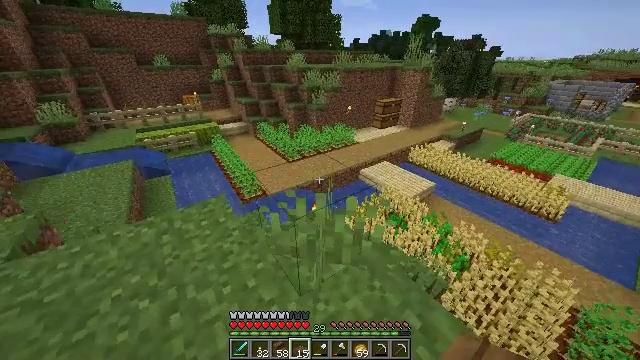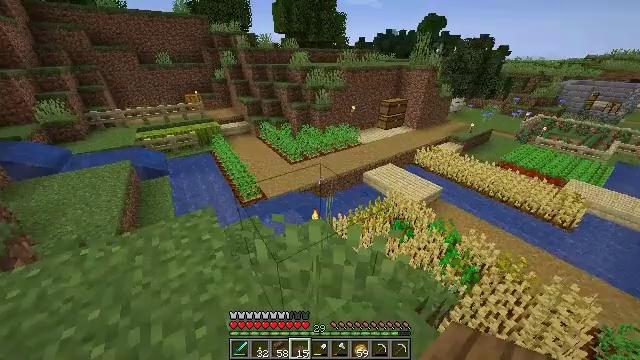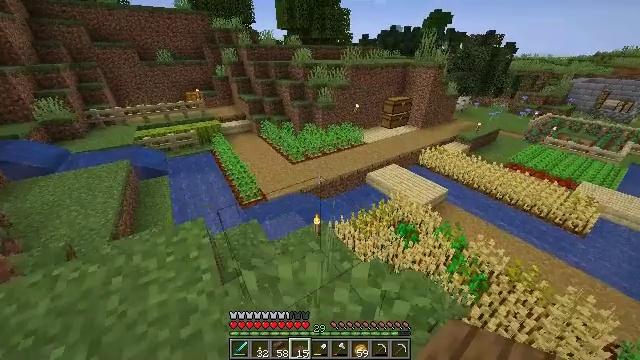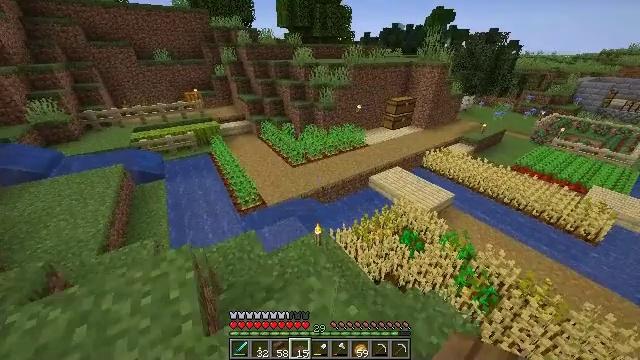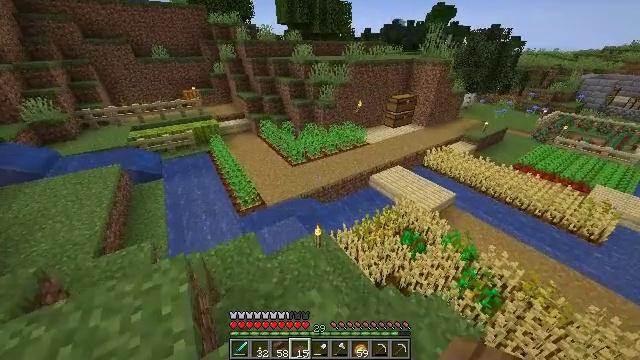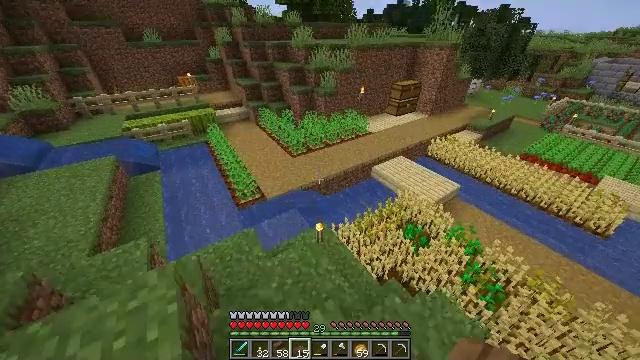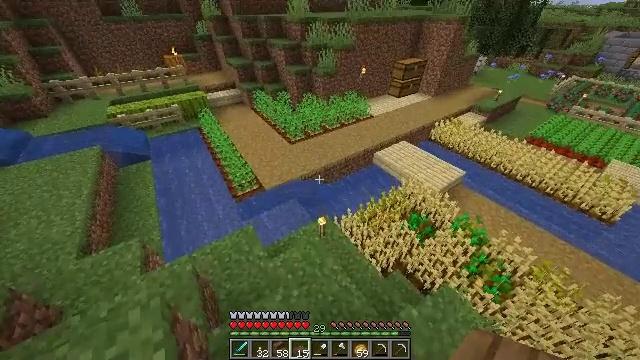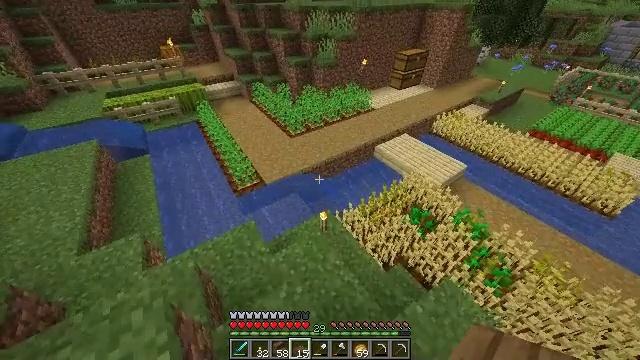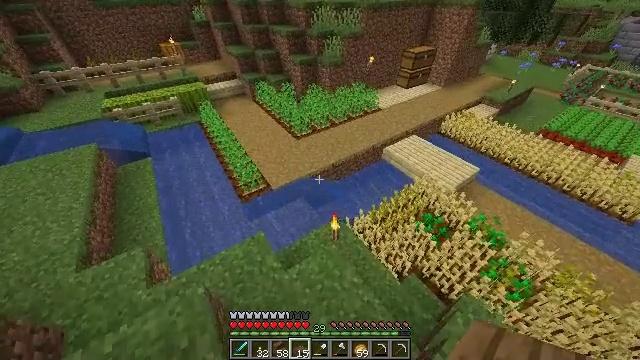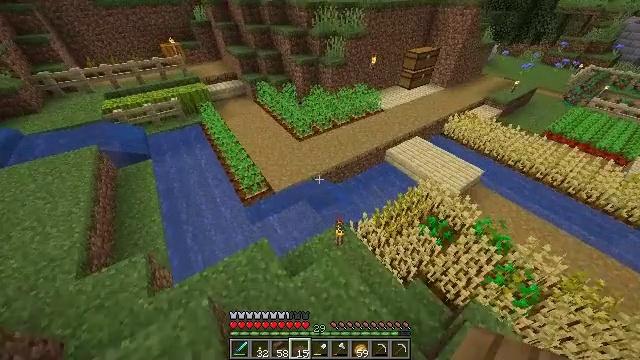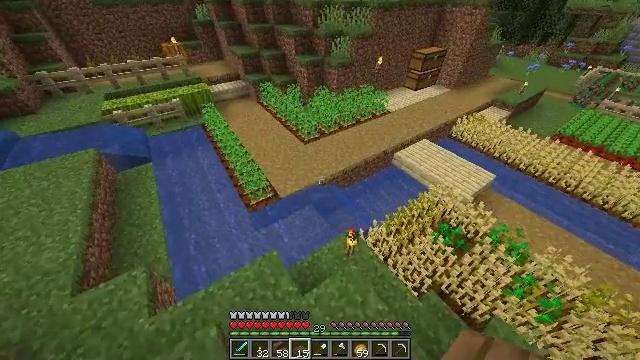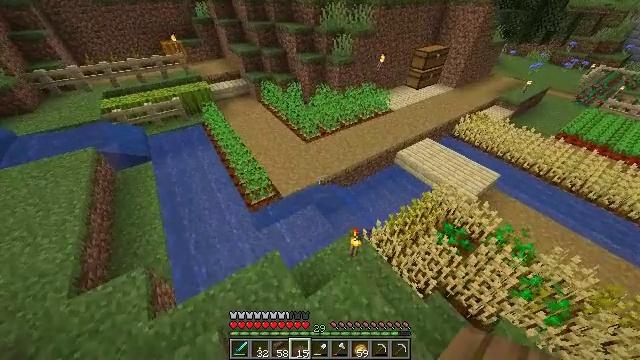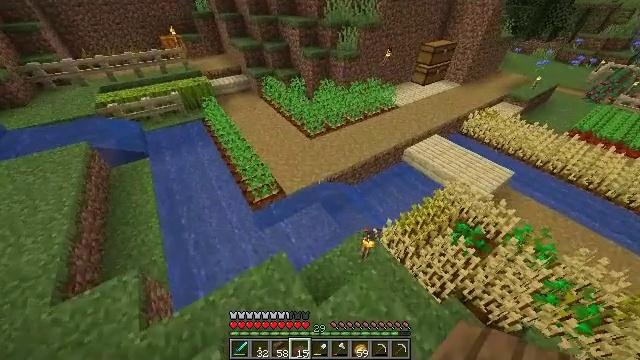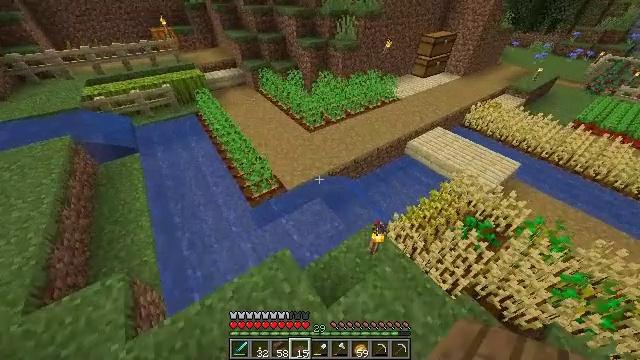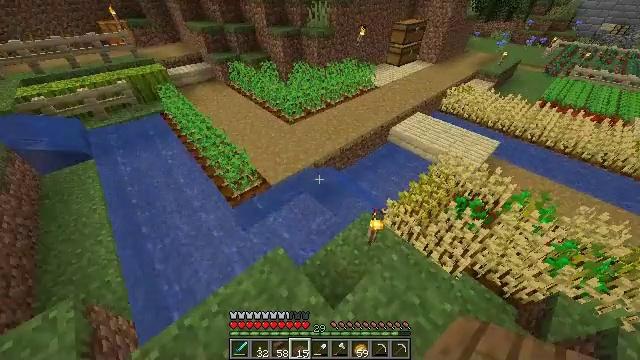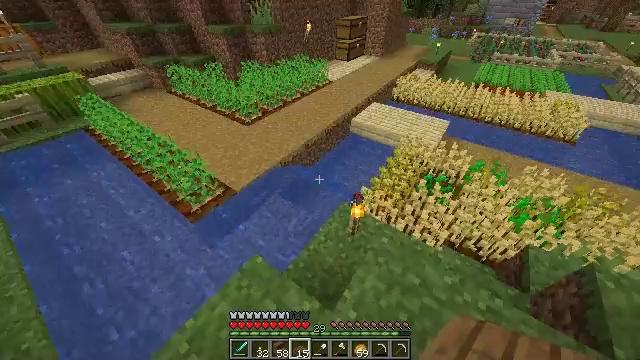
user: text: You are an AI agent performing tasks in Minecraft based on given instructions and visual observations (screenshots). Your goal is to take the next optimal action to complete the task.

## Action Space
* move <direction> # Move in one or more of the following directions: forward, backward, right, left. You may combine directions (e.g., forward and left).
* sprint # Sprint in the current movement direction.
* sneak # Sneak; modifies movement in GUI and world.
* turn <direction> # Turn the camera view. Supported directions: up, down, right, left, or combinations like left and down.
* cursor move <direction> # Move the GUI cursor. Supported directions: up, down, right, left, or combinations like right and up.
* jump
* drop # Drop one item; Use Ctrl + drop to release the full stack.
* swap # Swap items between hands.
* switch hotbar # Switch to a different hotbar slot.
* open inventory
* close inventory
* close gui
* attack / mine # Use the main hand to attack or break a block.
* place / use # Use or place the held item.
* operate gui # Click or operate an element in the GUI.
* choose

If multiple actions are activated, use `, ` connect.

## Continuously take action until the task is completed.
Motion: motion action
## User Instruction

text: Produce spruce slabs from spruce planks.
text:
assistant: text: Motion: move forward, turn left
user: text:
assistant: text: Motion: move forward
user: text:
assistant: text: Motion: move forward
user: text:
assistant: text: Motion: move forward
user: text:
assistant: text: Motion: move forward, turn down
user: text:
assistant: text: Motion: move forward and move left, turn down
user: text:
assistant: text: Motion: move forward and move left, turn down
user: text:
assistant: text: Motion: move forward and move left
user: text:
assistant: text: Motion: move forward and move left
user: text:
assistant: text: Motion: move forward and move left
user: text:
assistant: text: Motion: move forward and move left
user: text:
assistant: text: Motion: move forward and move left
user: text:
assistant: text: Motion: move forward and move left, turn right
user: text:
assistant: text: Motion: move forward, turn right
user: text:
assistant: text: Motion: move forward, turn right
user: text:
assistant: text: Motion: move forward, turn right and up
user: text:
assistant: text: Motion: move forward, turn right and up
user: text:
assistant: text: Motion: move forward, turn right
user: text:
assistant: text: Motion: move forward, turn right
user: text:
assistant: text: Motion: move forward
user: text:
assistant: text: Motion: move forward
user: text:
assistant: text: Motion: move forward
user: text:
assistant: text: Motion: move forward, turn left, jump
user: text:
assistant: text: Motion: move forward, turn left, jump
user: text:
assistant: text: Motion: move forward, turn left, jump
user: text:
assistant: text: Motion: move forward, turn left, jump
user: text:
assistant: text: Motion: move forward and move left, turn left, jump
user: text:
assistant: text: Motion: move forward and move left, turn left, jump
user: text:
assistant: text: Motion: move forward and move left, turn left, jump
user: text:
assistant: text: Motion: move forward and move left, turn left, jump